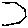
Label: hexagon